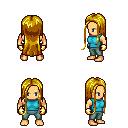
a pixel art fantasy rpg character, male body template, human, tanned skin, teal sleeveless shirt, teal pants, blonde extra-long hairstyle, gold gloves, four views (front, back, left, right), 2x2 character sprite sheet, small pixel art, hard edges, no anti-aliasing